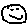
Label: smiley face